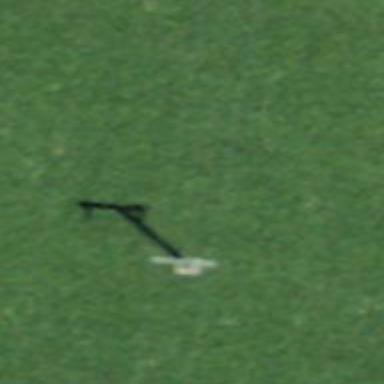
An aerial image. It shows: Pylon used for aerialway.